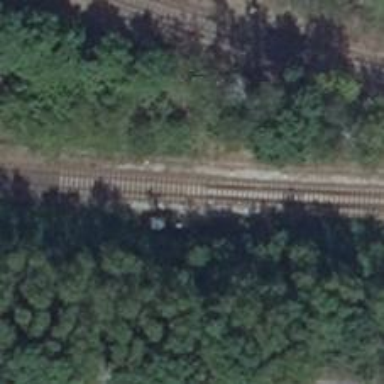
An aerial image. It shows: Railway signal.